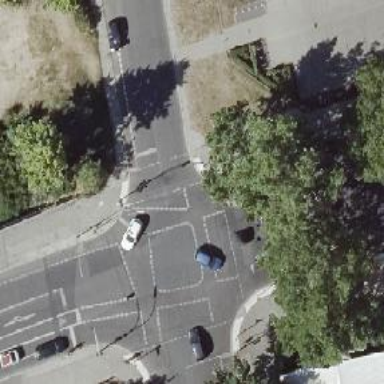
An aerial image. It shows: Road with traffic signals controlling the flow of traffic.